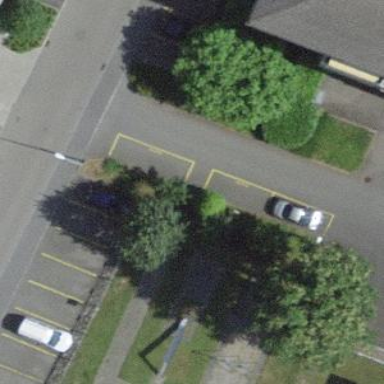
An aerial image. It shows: Street-side parking with parallel orientation.